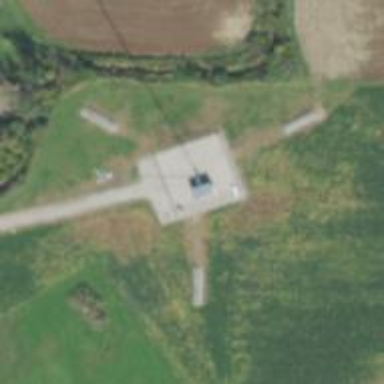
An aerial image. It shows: Mast tower used for communication.